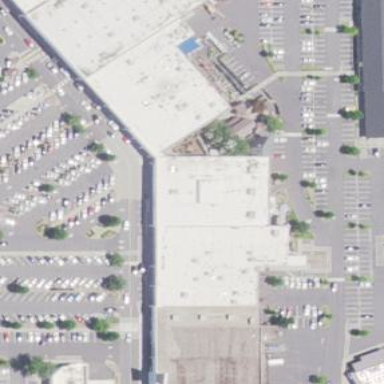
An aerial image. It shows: Retail building.